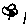
Label: flower